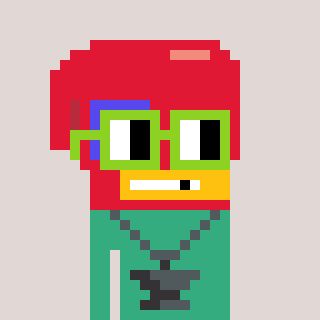
a pixel art character with square light green glasses, a boxing glove-shaped head and a teal-colored body on a warm background